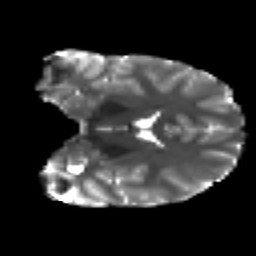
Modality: T2w
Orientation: coronal
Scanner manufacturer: ge
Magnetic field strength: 3 T
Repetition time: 7.98 s
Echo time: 0.0701 s